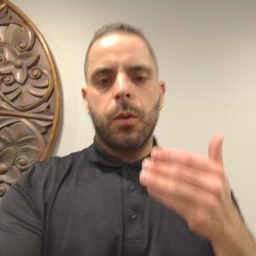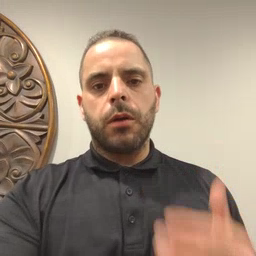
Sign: bird